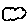
Label: cloud